Question: I deployed some internal Play2 applications to a server.
Since it's a development server, it does not have much resources. In top of that, it has to share them with other applications running on it.

Using 'htop' I see that the app. running on port '9002' was forked something like 20 times. Same thing for the app. running on port '9001'.
So, my first questions are:
- -
Additionally, it would be great if you could comment on what a recommended would look like (memory/CPU). It's an intranet application and it does not have many concurrent users (one or two, five tops). Most of the time it will just sit idle.
Thanks!
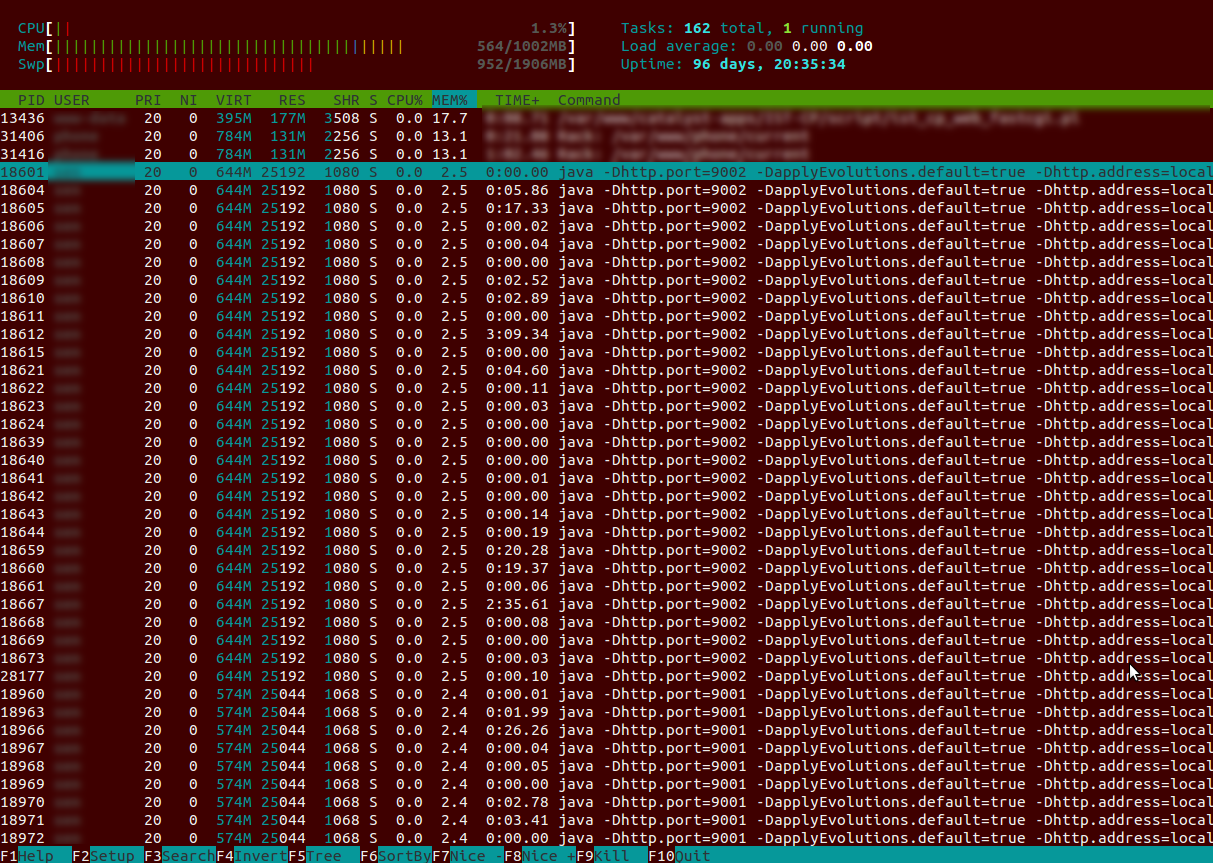
Answer: Those are not processes, but threads. If you hit 'F5', you will see that they are all children of the main process and if you go to 'Setup -> Display Option' and select 'Display threads in a different color', you will also see it by the color.